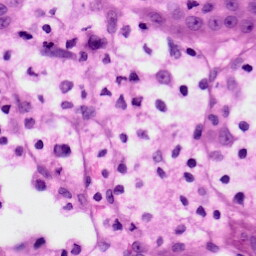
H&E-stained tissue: Skin